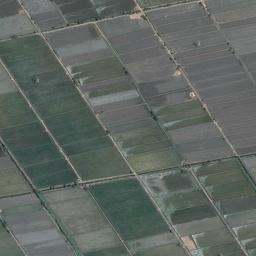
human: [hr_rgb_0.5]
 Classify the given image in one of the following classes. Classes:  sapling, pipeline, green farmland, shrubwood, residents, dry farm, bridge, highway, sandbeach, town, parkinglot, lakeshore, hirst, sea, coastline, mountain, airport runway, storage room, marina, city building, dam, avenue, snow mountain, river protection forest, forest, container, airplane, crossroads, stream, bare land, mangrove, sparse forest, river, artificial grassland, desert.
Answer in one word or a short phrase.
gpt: green farmland